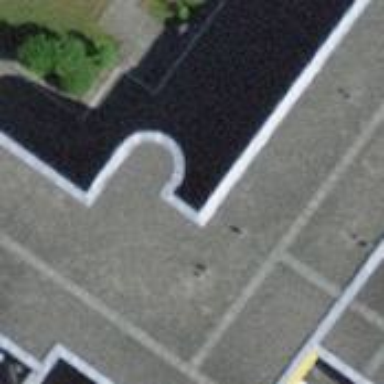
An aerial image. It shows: Path made of paving stones passing through building tunnel.